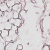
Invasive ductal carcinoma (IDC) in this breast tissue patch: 0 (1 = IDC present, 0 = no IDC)